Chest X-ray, PA view. Patient: 69 years old, sex F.
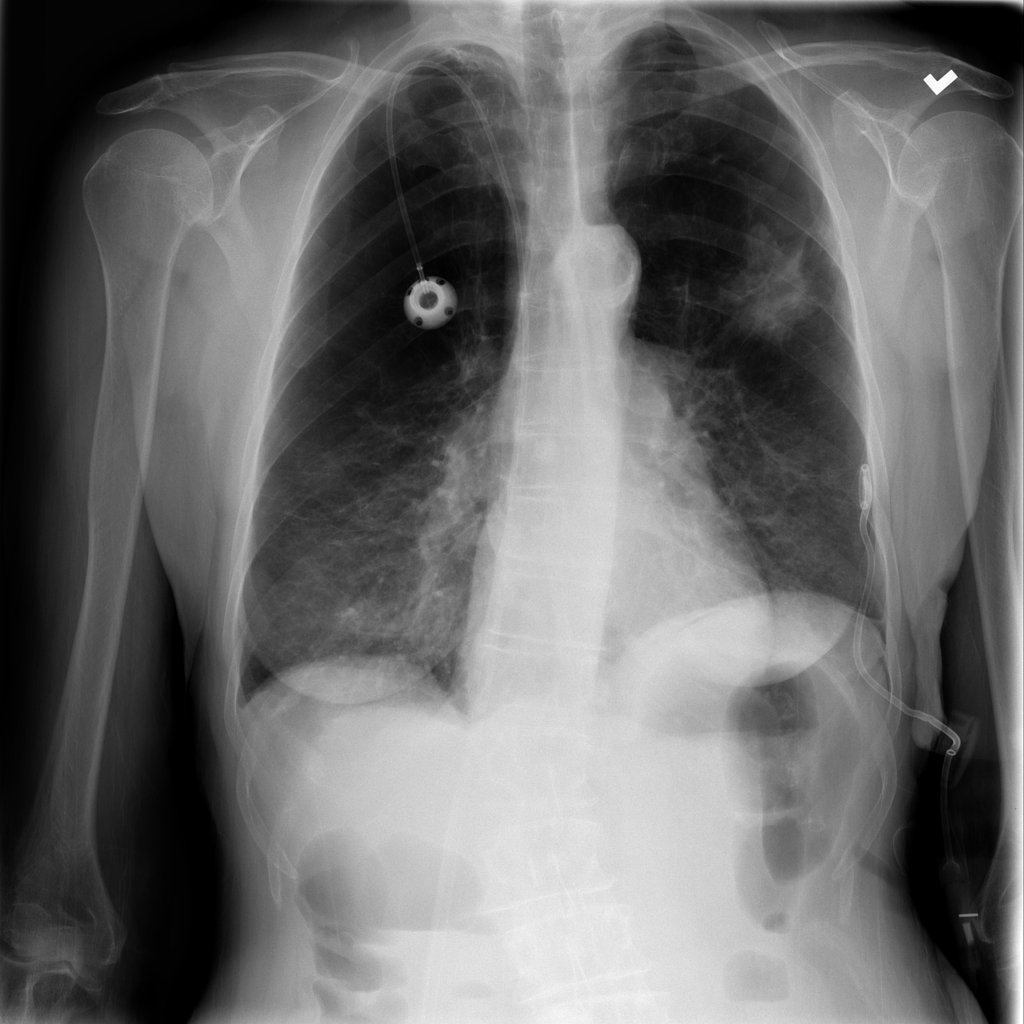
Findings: Mass, Pneumothorax